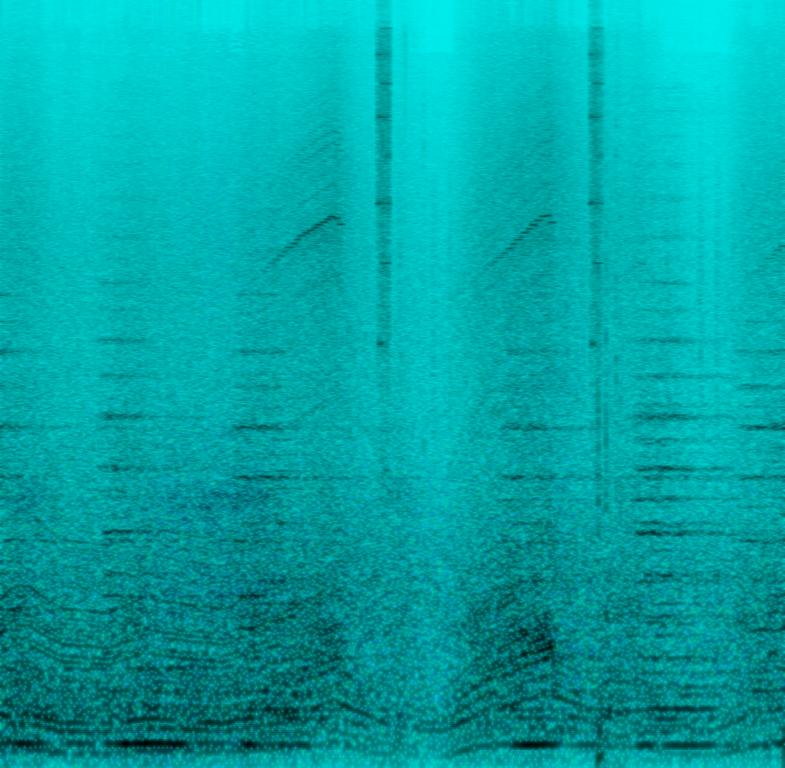
A classical composition containing strings playing a short repeating melody. You can hear a lot of background noises that seem to come from cars racing. This is an amateur recording. This song may be playing sitting in a limousine.